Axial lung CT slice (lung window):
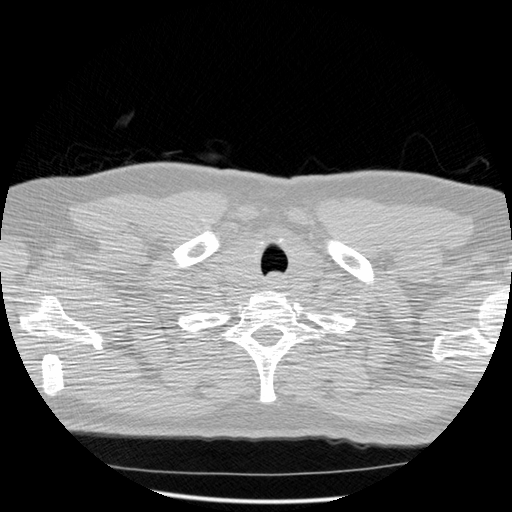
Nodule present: no